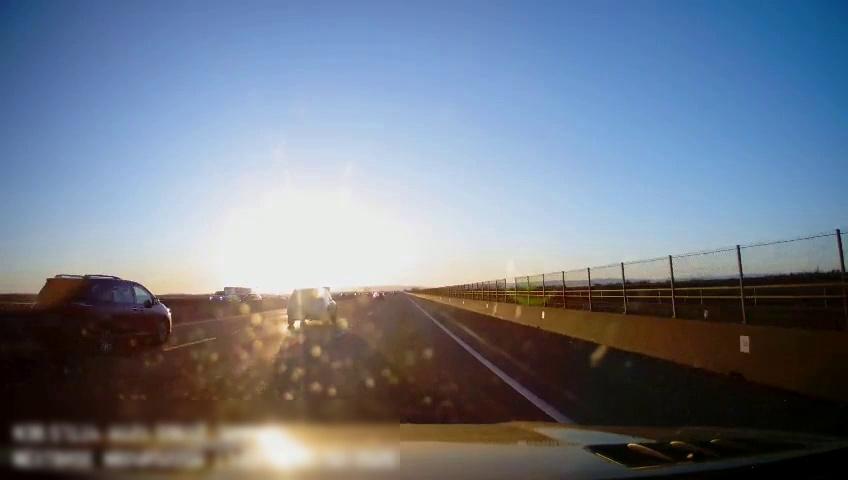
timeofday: Day
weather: Sunny
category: Drivable Space
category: Vehicles | Car
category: Vehicles | SUV
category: Vehicles | Truck
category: Vehicles | Car
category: Vehicles | SUV
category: Lanes | Alternate Lane
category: Lanes | Current Lane
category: Lanes | Current Lane
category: Lanes | Alternate Lane